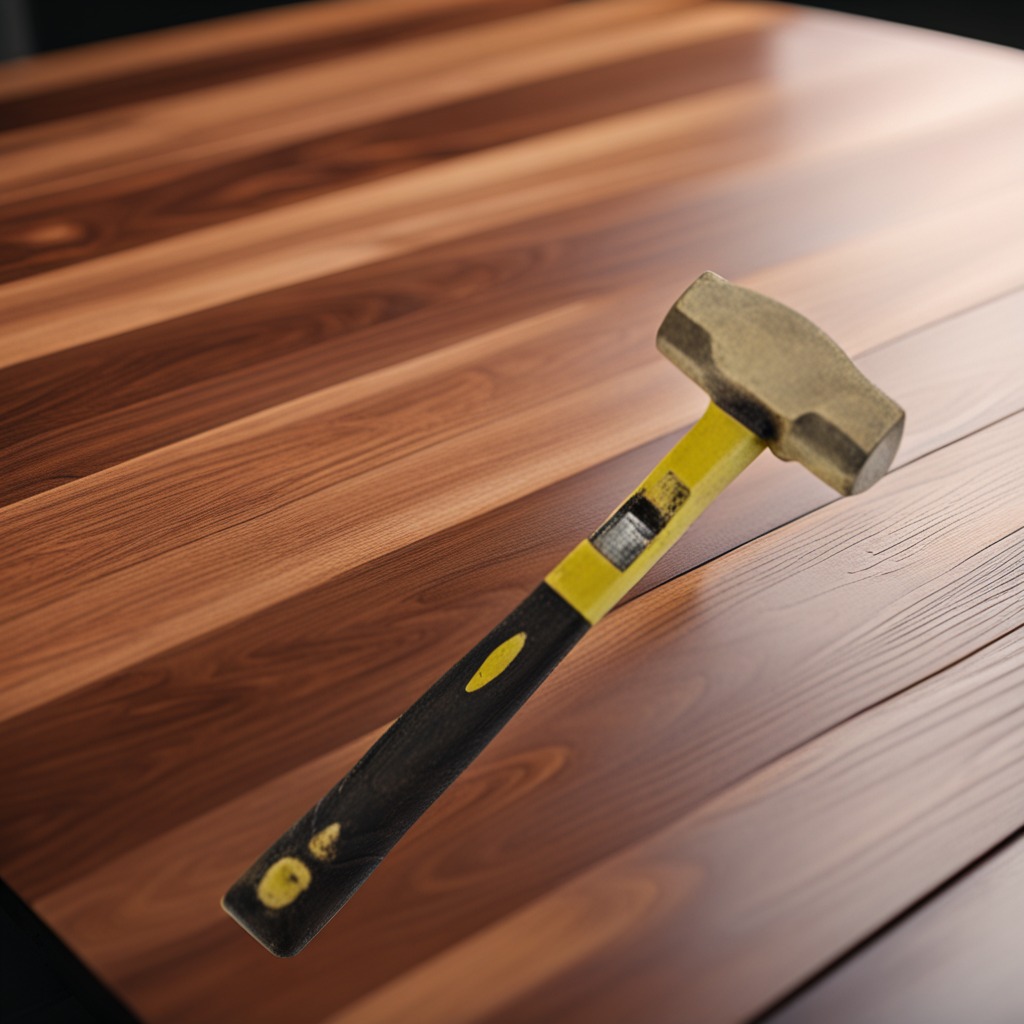
A hammer lies on the wooden table in a carpentry studio with rich wood textures side lighting.